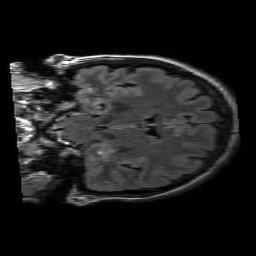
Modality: FLAIR
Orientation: coronal
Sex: male
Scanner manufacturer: philips
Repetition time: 11 s
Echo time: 0.125 s